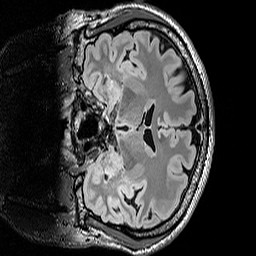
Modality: FLAIR
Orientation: coronal
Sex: male
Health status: ill
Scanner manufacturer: siemens
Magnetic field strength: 3 T
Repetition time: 5 s
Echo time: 0.388 s